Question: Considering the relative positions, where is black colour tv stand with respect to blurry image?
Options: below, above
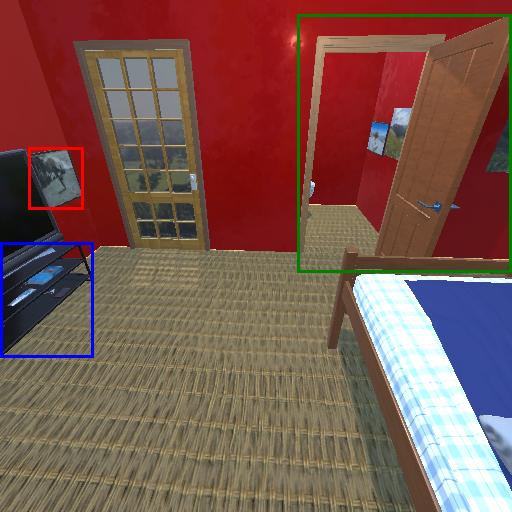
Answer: below